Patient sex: M
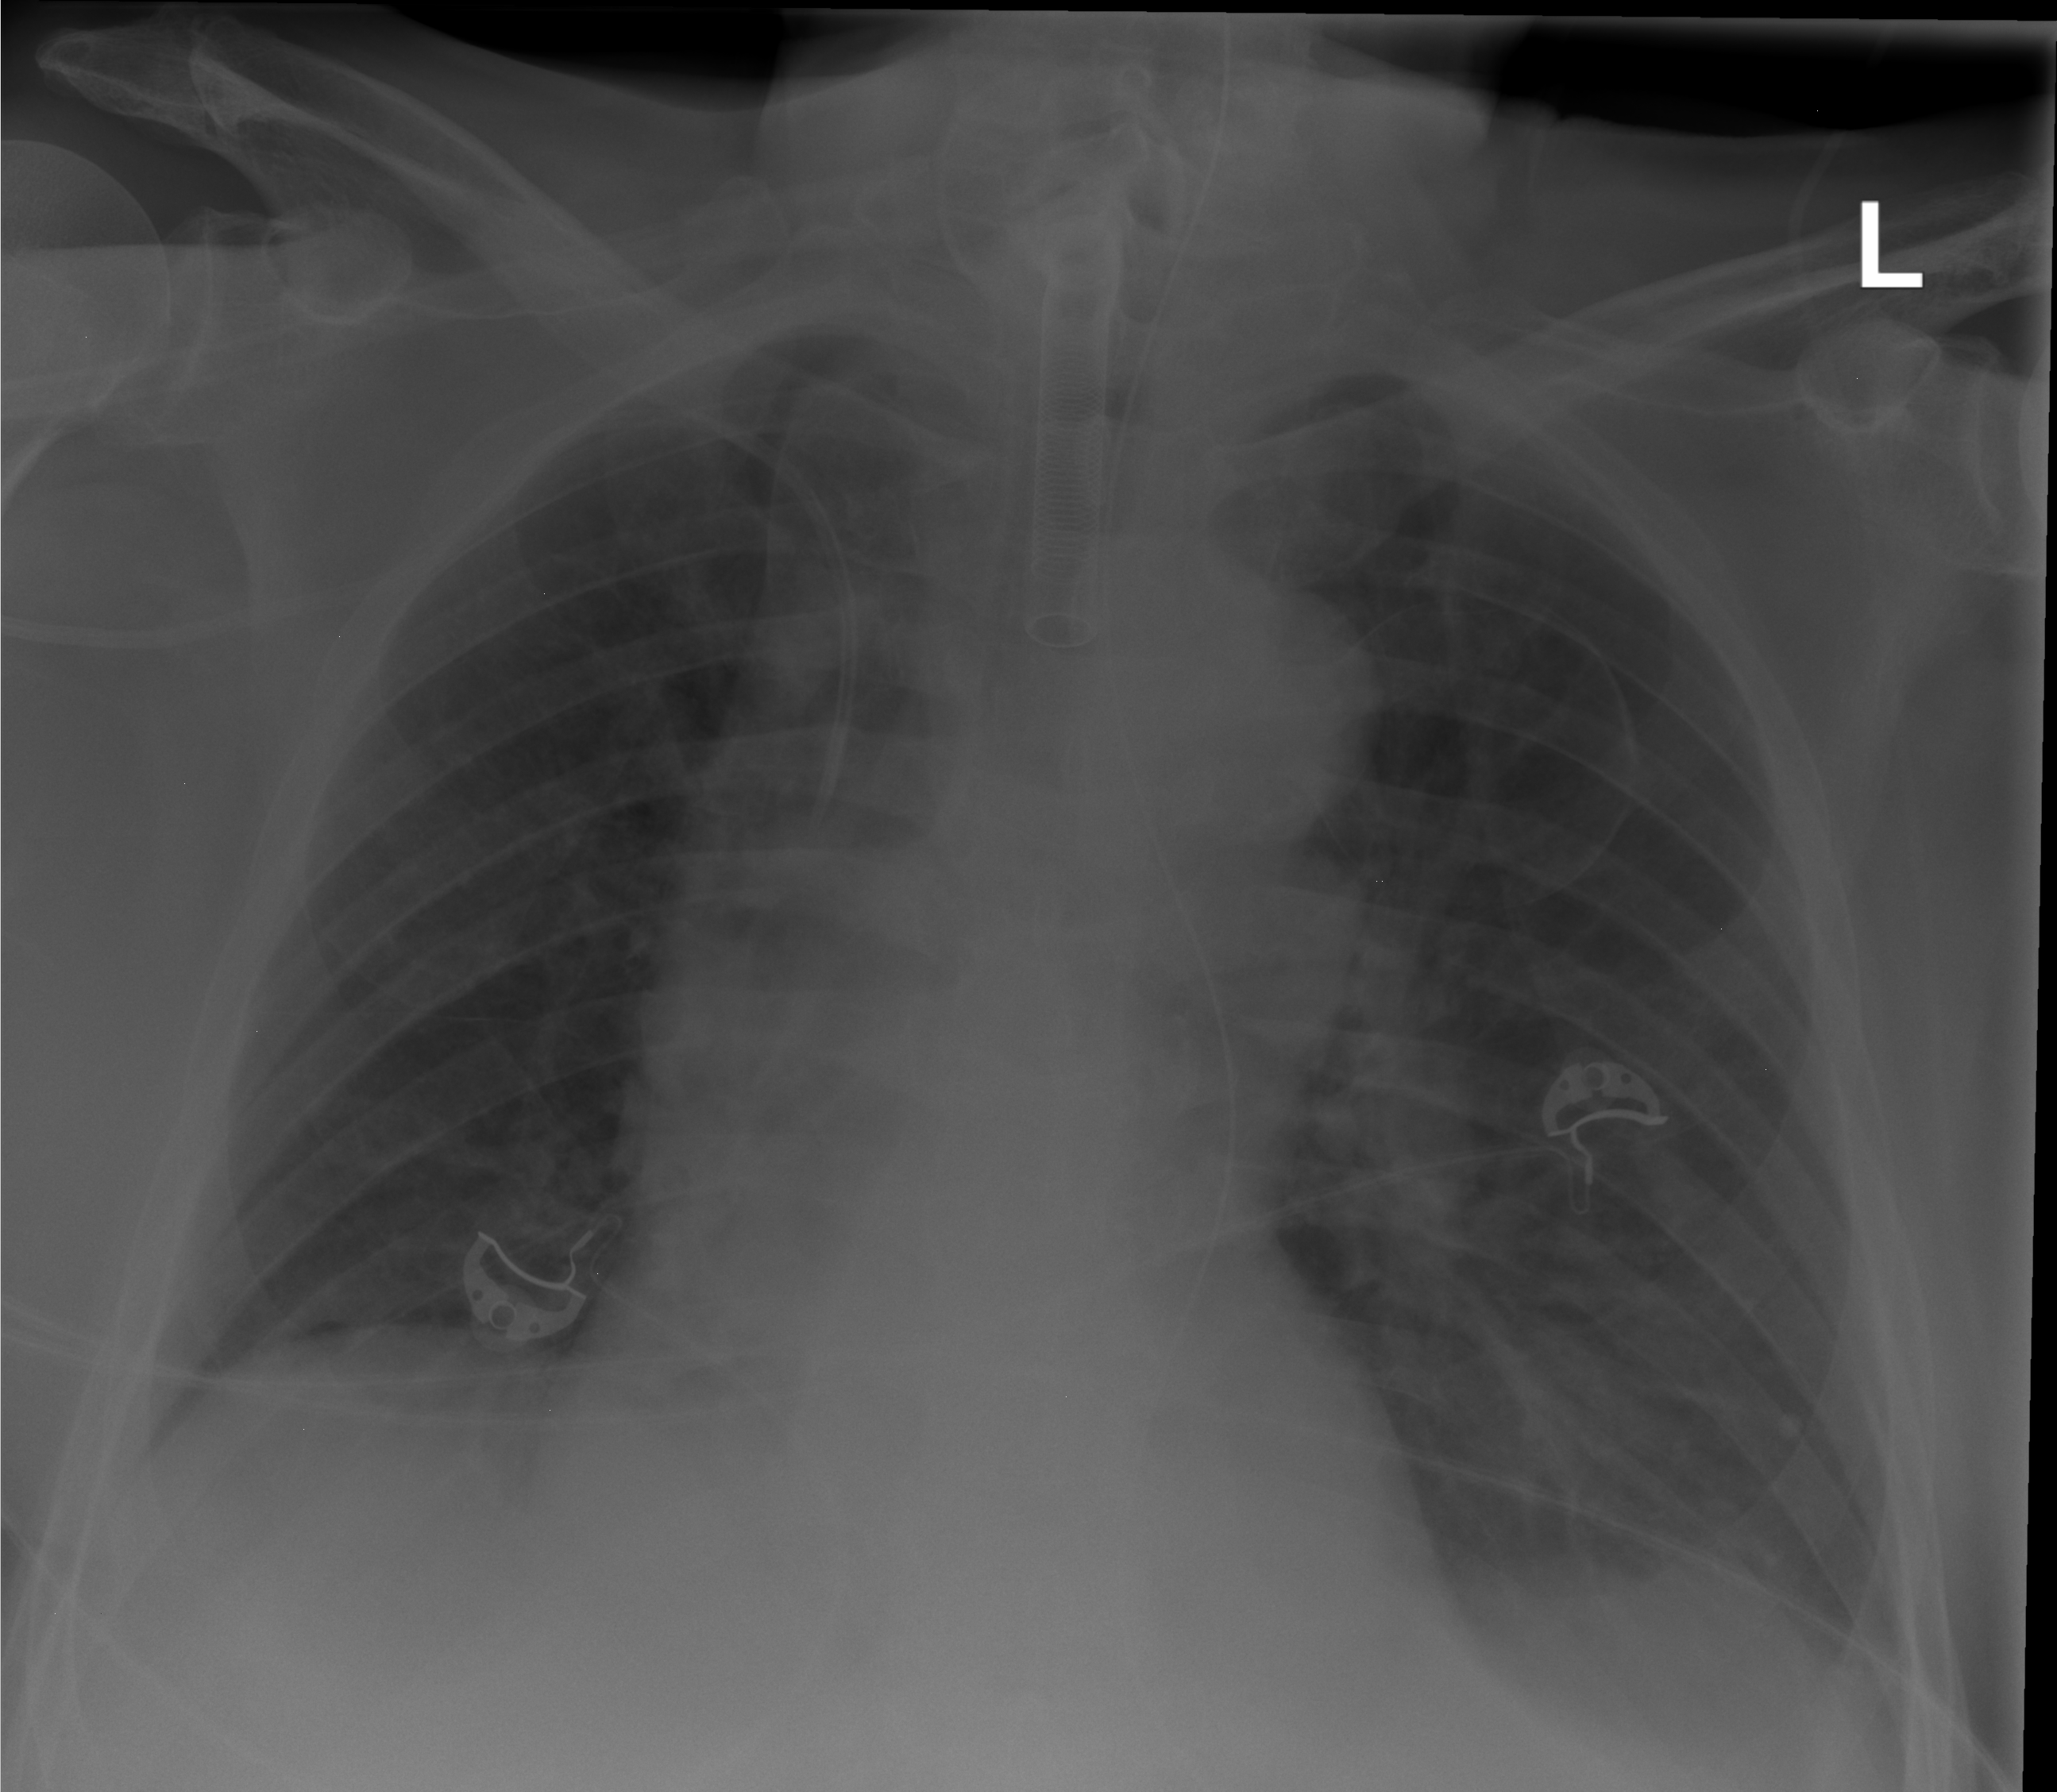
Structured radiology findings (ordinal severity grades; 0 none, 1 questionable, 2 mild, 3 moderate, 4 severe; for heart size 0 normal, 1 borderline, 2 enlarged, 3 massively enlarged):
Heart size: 0
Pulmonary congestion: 0
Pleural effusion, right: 0
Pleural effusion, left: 0
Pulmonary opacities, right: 0
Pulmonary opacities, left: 2
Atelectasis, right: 2
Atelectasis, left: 2